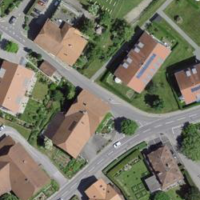
EUNIS habitat code: 54
Species observed at this site:
Papilio machaon